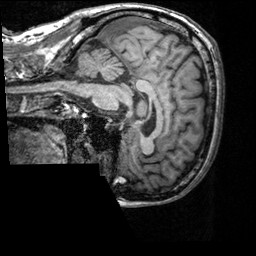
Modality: T1w
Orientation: sagittal
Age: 54
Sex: male
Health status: healthy
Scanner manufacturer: siemens
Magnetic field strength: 3 T
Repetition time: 2.3 s
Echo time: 0.00303 s